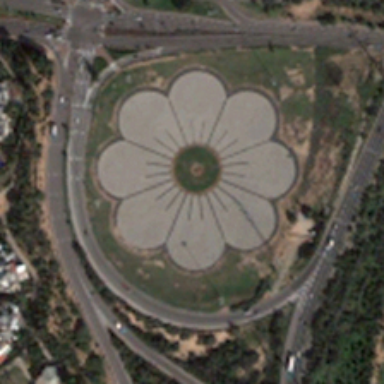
Many green trees are around a circle square .